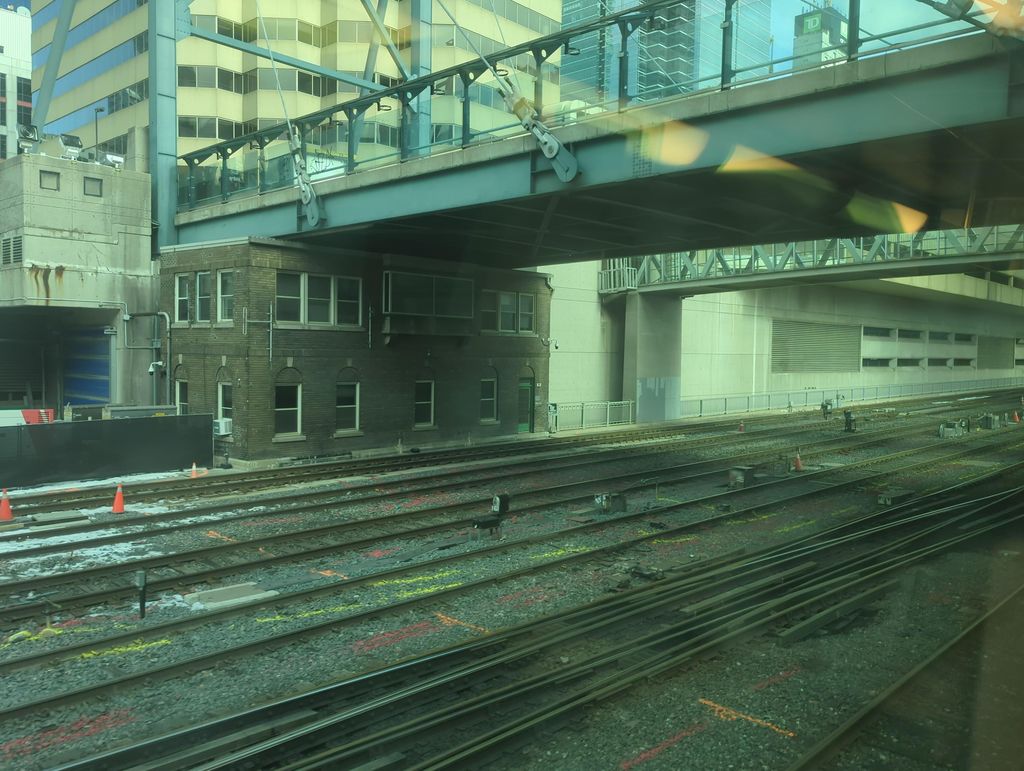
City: toronto